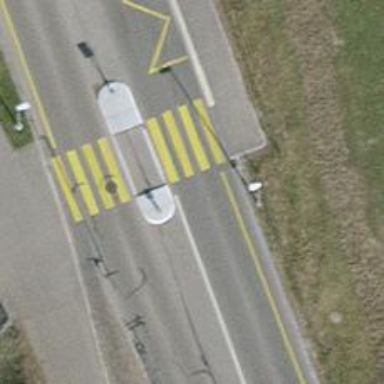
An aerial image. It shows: Bus stop equipped with public transport stop position.